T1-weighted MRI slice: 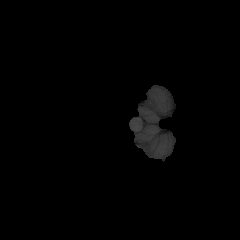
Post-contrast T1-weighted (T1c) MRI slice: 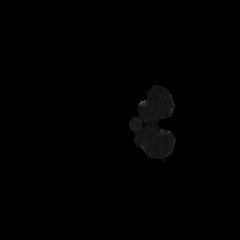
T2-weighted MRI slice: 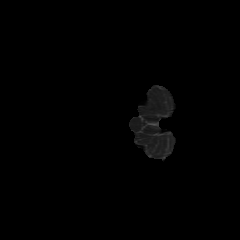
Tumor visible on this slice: no